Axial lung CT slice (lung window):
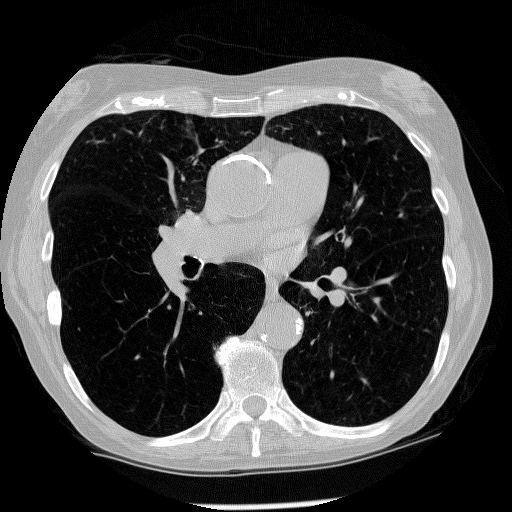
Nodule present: no